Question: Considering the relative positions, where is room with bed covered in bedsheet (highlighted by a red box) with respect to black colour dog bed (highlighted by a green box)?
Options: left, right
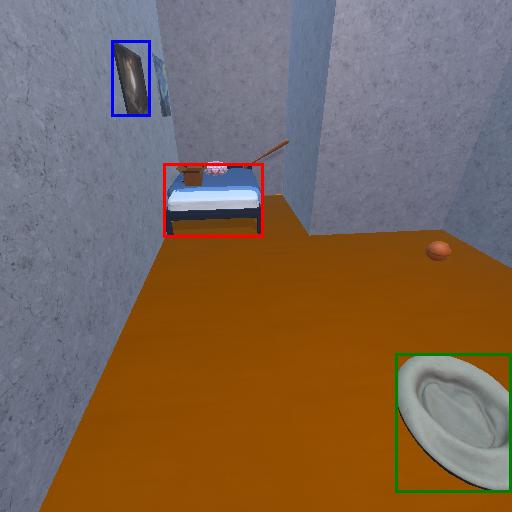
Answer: left